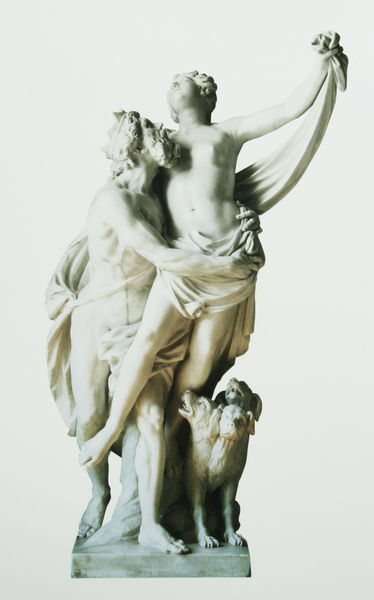
Titel: Raub der Proserpina durch Pluto
Künstler: Ignazio Collini
Standort: St. Petersburg
Institution: Schloss Pawlowsk
Schlagwörter: akt, dunkel, fuß, gott, gruppe, hand, kampf, kopf, körper, lendenschurz, mann, nackt, schatten, umhang, weiß, wolf, grün, menschen, bewegung, blume, blumen, brust, busen, frau, frisur, grau, haar, hell, köpfe, licht, marmor, raum, hund, hunde, schal, schleier, tier, tiere, tuch, tanz, alt, bart, jung, arm, arme, band, barock, bärtig, falten, gesicht, halten, mensch, sockel, stein, tragen, vollbart, hals, hände, porträt, schauen, figur, gewand, haare, mantel, stoff, stoffe, tücher, paar, personen, person, tänzerin, kinn, krone, locken, schulter, kanneliert, skulptur, statue, beine, fell, sprung, bein, brüste, füße, umarmung, frauenakt, fels, klein, figuren, angst, stürmisch, crown, embrace, king, kiss, könig, men, people, white, face, female, hair, nose, three, weiblich, woman, muskeln, büste, festhalten, sheet, pfoten, stufe, nabel, bauch, bildhauerei, halbnackt, plastik, plinthe, schenkel, wade, waden, oberkörper, flucht, foto, fotografie, photographie, umarmen, barfuss, antike, greis, lendentuch, flug, raub, dynamik, schritt, mythologie, göttin, statuette, photo, verführung, zähne, statuen, männlich, schnauze, farbfoto, untersicht, unterarm, antik, griechen, götter, hilfe, hölle, zeus, angels, classical, gods, greek, man, mythology, naked, nude, nudity, rape, roman, skin, stone, maul, ekstase, griechisch, heben, mythos, nymphe, sage, entführung, grünlich, diagonale, vorderansicht, sinnlich, umhänge, feet, male, apoll, basis, meute, jupiter, textil, gaze, hirte, fabric, scarf, dog, dogs, beard, flight, flying, myth, schwebend, kerberus, riß, fletschen, couple, lift, movement, sculpture, diana, bellen, breast, treue, römisch, mamor, drapery, love, marble, plinte, cerberus, dreiköpfig, hades, höllenhund, unterwelt, cape, toga, foot, hochragend, wölfe, animal, dynamic, eye, legs, ceramic, cloth, breasts, god, goddess, figurengruppe, chest, bizeps, goat, achselhöhle, escape, hochhalten, china, changierend, bernini, carry, carrying, hochschauen, wehren, clothing, persephone, eurydike, proserpina, zerberus, pedestal, drei köpfe, dance, dancing, hold, fallend, saturn, stealing, lovers, pygmalion, body, creature, umschlingen, raumgreifend, sabinerinnen, heads, sabinerin, canova, carara, cjina, hellinistisch, marmorgruppe, nacktherit, porcellain, raptos, raumöffnend, socket, base, rauben, greece, skulptr, touch, hug, holding, ausgestrecke, torso, bear, begehlich, begehrlich, serberus, raub der persephone, mystic, belly, bark, support, orpheus, boobs, tits, lifting, calf, facial hair, poseidon, stature, capture, breats, graceful, underworld, statute, wear, staues, ceberus, pluto, zeberus, three headed, three heads, multiple heads, dreiköpfiger, ratto, raping, abducting, 3 heads